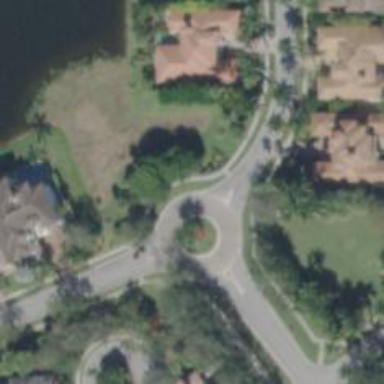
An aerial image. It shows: Residential road.